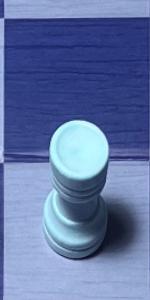
Label: Rook_White